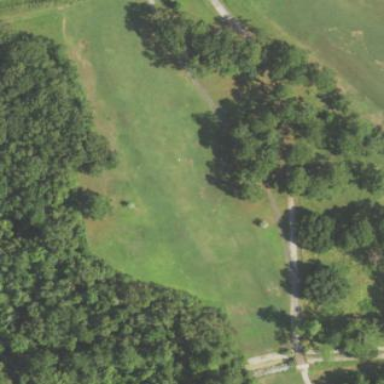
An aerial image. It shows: Area of rough grass used for golf.